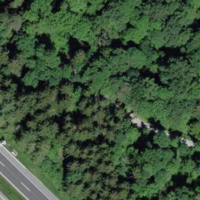
EUNIS habitat code: 41
Species observed at this site:
Ilex aquifolium